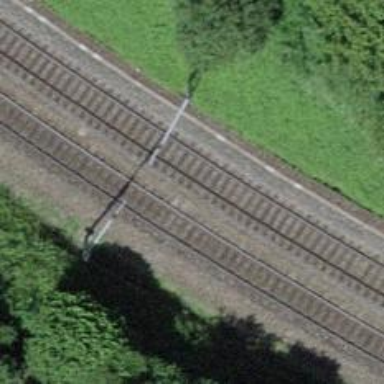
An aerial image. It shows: Single railway track with electrified contact line.